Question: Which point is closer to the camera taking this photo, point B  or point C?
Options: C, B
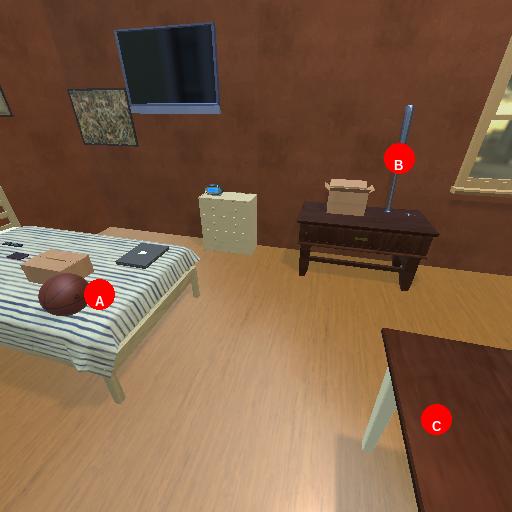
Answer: C